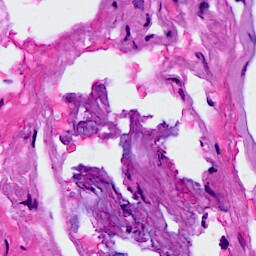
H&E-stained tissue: Breast